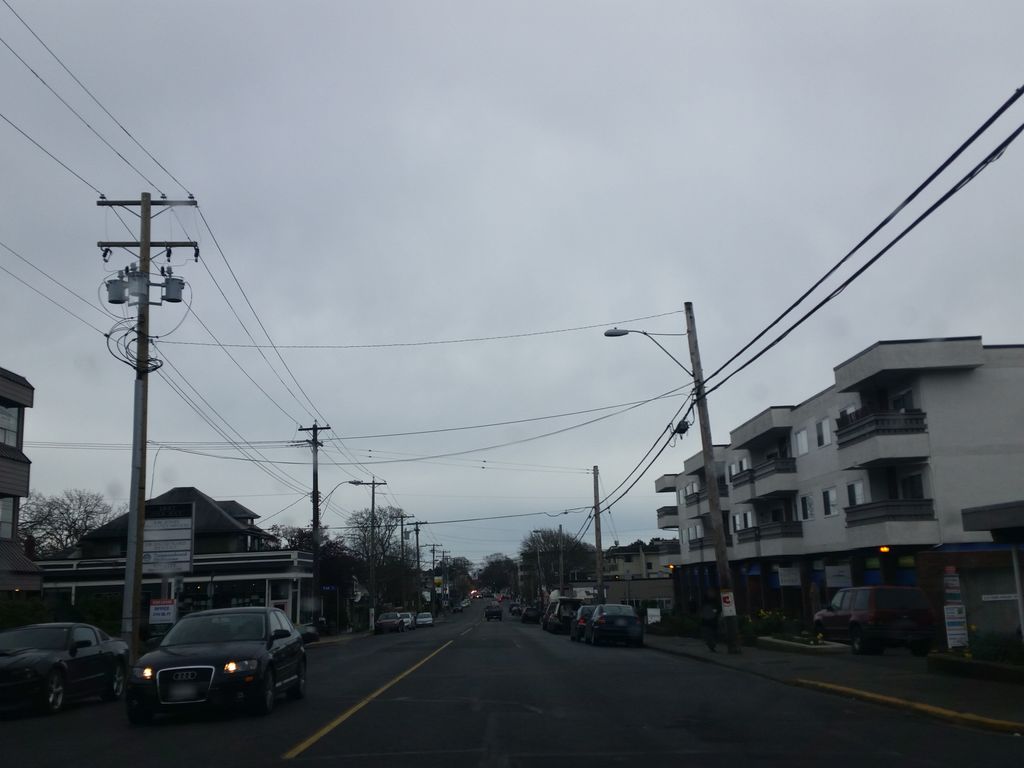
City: victoria